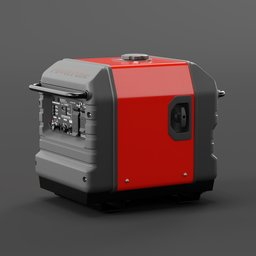
Label: electronics